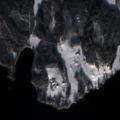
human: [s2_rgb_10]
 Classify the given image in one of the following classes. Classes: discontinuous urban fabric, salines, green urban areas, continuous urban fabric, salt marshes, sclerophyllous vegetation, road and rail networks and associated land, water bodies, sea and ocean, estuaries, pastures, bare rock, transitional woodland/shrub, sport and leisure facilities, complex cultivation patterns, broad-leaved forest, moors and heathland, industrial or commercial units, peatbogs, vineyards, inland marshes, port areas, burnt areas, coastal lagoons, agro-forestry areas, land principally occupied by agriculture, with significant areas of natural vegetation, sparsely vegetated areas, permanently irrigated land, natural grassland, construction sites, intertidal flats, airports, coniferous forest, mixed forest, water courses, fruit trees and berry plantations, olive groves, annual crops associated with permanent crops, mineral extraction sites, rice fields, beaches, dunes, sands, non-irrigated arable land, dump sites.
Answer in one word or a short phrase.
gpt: mixed forest, water bodies